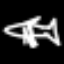
Label: airplane